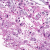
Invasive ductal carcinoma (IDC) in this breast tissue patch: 0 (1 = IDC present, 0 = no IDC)